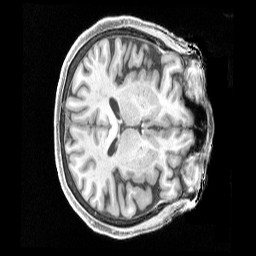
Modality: T1w
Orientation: axial
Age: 73
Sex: female
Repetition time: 2.4 s
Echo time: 0.00222 s